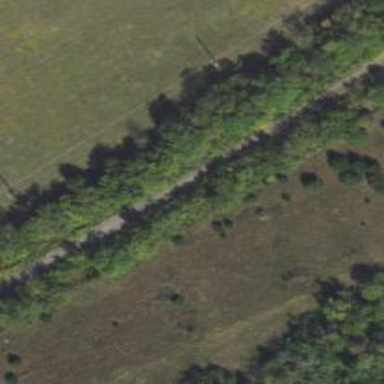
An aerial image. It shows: Railway track.